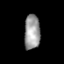
Tissue: prostate
Cell type: T cells
Senescence score: 0.3489
Nuclear area (px): 535
Mean DAPI intensity: 156.712